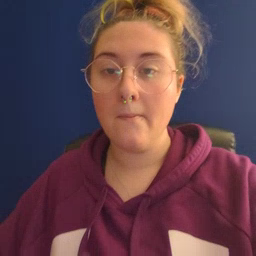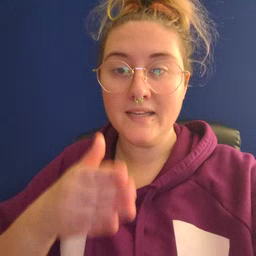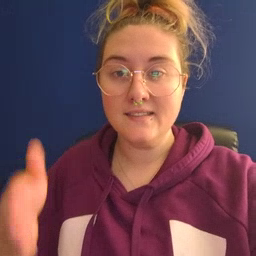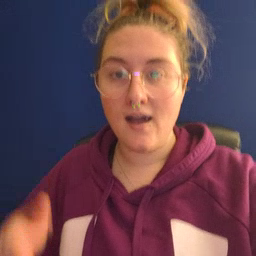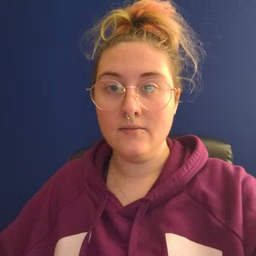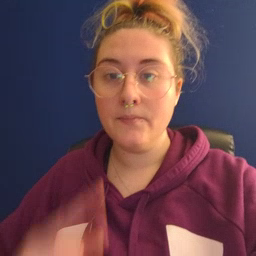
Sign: beside